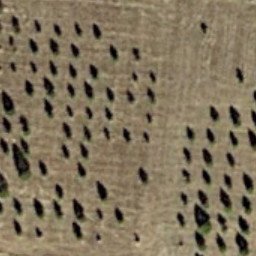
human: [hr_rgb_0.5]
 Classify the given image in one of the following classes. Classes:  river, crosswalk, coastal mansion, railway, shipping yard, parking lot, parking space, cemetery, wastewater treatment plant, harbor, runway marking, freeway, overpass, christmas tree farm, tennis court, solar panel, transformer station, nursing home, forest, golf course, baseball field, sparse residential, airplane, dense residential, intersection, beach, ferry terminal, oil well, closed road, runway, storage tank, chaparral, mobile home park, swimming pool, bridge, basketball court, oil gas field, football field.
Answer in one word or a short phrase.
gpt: christmas tree farm